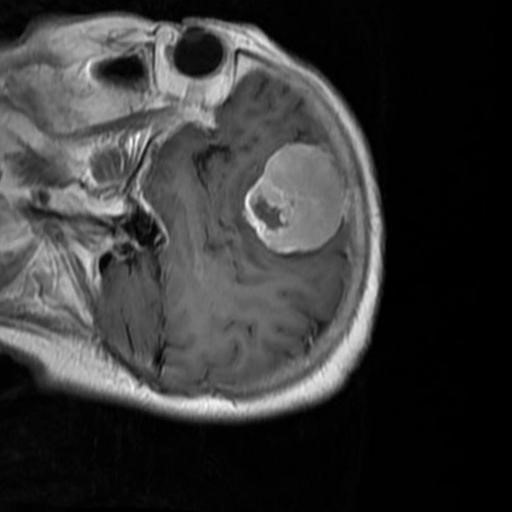
Label: brain_menin